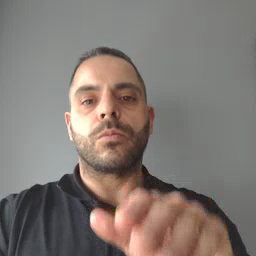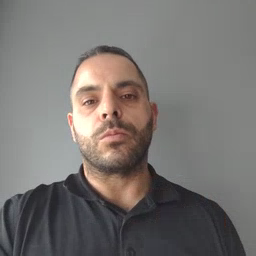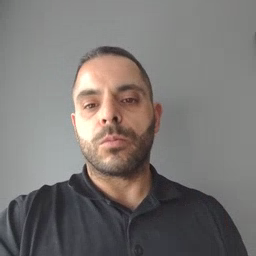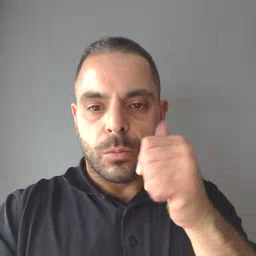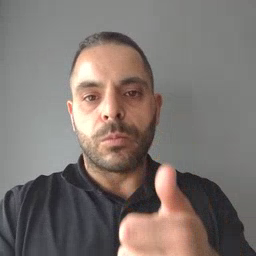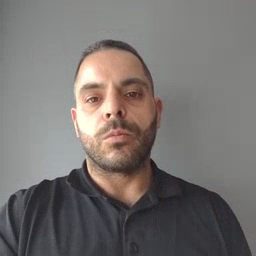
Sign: tomorrow